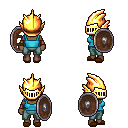
a pixel art fantasy rpg character, female body template, human, dark skin, teal pirate shirt, teal pants, red long bangs hairstyle, gold helm, cloth bracers, brown slippers, shield, four views (front, back, left, right), 2x2 character sprite sheet, small pixel art, hard edges, no anti-aliasing